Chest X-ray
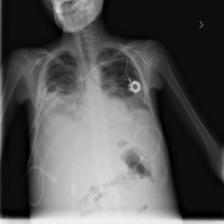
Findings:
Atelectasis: negative
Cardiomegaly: negative
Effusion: positive
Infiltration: negative
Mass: negative
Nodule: positive
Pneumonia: negative
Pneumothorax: negative
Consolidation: negative
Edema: negative
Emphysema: negative
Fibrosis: negative
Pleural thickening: negative
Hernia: negative